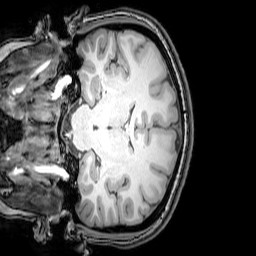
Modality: T1w
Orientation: coronal
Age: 25
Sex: female
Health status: healthy
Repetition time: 0.081 s
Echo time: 0.037 s